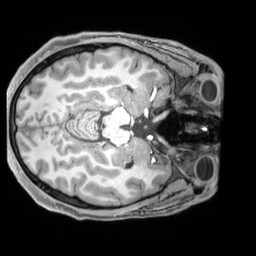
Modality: T1w
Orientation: axial
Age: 26
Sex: male
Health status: ill
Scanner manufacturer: siemens
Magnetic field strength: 3 T
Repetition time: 2.2 s
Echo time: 0.00218 s